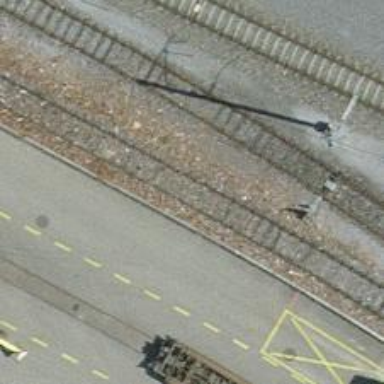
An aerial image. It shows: Rail spur service.